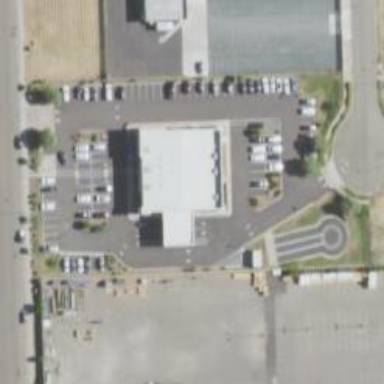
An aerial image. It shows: Government office related to transportation.